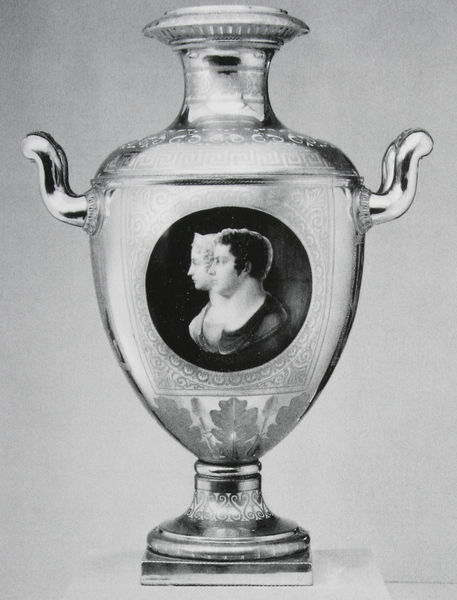
Titel: Vase mit Doppelbildnis der Prinzessin Elisabeth u. des Kronprinzen Friedrich Wilhelm (IV.)
Künstler: Friedrich von Gärtner
Standort: Potsdam-Sanssouci
Institution: Stiftung Staatl. Schlösser und Gärten
Schlagwörter: blätter, fuß, gemälde, kopf, laub, mann, schatten, weiß, menschen, frau, grau, köpfe, licht, mund, nase, profil, schwarz, blüten, muster, ornament, gesichter, profile, augen, band, rahmen, silber, sockel, bild, bildnis, hals, portrait, porträt, gold, haare, klassizismus, paar, blatt, locken, kreis, rund, amphore, henkel, krug, vase, relief, zwei, rand, kaiser, nasen, reflexe, zwei männer, büste, glanz, verzierung, metall, bauch, poliert, lichtreflexe, foto, fotografie, photographie, griff, doppelportrait, doppelporträt, deckel, gefäß, medaillon, motiv, porzellan, porträts, schwarzweiß, napoleon, bildnisse, portraits, photo, griffe, karaffe, ehepaar, eiche, hochzeit, pokal, eichen, empire, ornamentik, glasur, aufnahme, mäander, punze, klassizistisch, hohl, pflazen, eichenlaub, doppelportait, alexander, muste, emaille, konterfei, parr, swarzweiß, oärchen, hochzeitsgeschenk